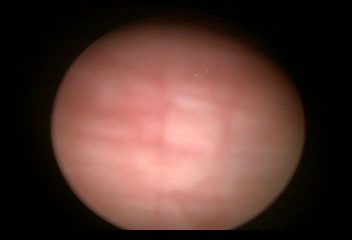
Modality: WLC
Class: Normal mucosa
Bladder cancer association: No